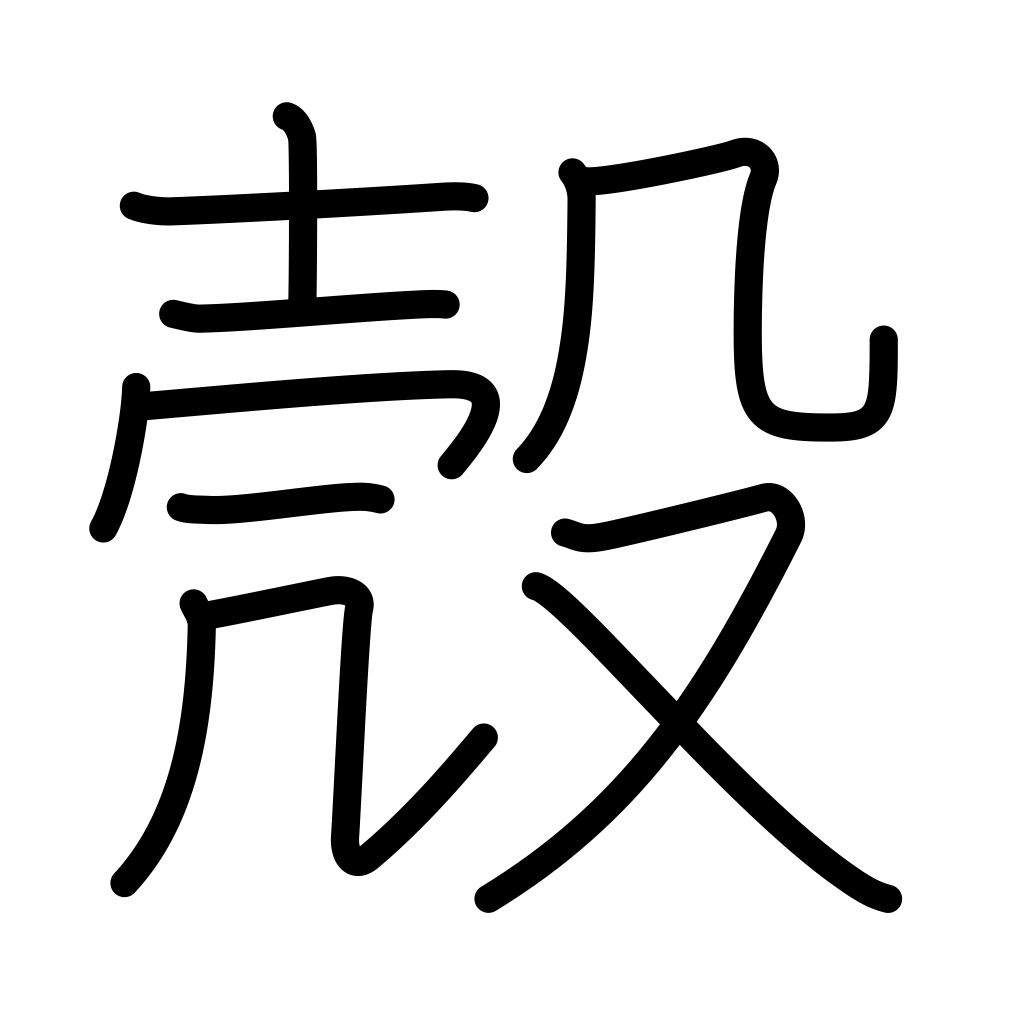
Meaning: husk, nut shell